Question:
In my contact table I insert the information of a picked contact from iphone's address book.
I store contact's name and number (at 0th index) and add two more fields twilio number and bool check through this code.
'''
AppDelegate *appDelegate =
[[UIApplication sharedApplication] delegate];
NSManagedObjectContext *context =
[appDelegate managedObjectContext];
Contacts * newContact = [NSEntityDescription
insertNewObjectForEntityForName:@"Contacts"
inManagedObjectContext:context];
newContact.name = name;
newContact.number = phone;
newContact.isEligible = isEligible;
newContact.twilionumber = tempTwilioNumber;
'''
The scenario is to pick all other phone numbers (other than at 0th index) which are in the form of array and save them in the ContactDetail table which has the attribute phone number.
The case is one contact can have multiple other numbers.
How could I insert that array into contactDetail table against one entry in the contacts table??
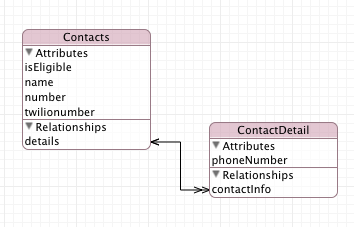
Answer: Just following code did the trick;
'''
AppDelegate *appDelegate = [[UIApplication sharedApplication] delegate];
NSManagedObjectContext *context = [appDelegate managedObjectContext];
Contacts * newContact = [NSEntityDescription
insertNewObjectForEntityForName:@"Contacts"
inManagedObjectContext:context];
newContact.name = name;
newContact.number = phone;
newContact.isEligible = isEligible;
newContact.twilionumber = tempTwilioNumber;
for (int i=1; i<otherContactNumbersArray.count; i++)
{
ContactDetail * newContactDetail = [NSEntityDescription
insertNewObjectForEntityForName:@"ContactDetail"
inManagedObjectContext:context];
newContactDetail.phoneNumber = (__bridge_transfer NSString*)ABMultiValueCopyValueAtIndex(phoneNumbers, i);
newContactDetail.contactInfo = newContact;
}
NSError *myError;
[context save:&myError];
'''
Thank you very much three dozen visitors who didn't even bother to up the rating of the question so that I could find a solution early.... :)